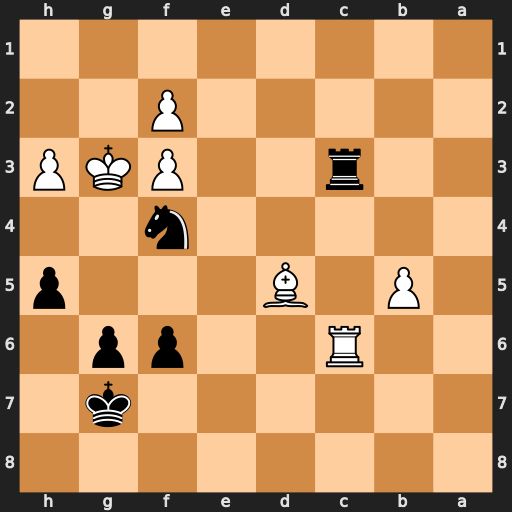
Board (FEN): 8/6k1/2R2pp1/1P1B3p/5n2/2r2PKP/5P2/8
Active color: b
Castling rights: -
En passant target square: -
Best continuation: Nxd5 Rxc3 Nxc3 b6 Ne2+ Kh2 Nd4